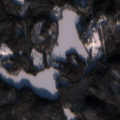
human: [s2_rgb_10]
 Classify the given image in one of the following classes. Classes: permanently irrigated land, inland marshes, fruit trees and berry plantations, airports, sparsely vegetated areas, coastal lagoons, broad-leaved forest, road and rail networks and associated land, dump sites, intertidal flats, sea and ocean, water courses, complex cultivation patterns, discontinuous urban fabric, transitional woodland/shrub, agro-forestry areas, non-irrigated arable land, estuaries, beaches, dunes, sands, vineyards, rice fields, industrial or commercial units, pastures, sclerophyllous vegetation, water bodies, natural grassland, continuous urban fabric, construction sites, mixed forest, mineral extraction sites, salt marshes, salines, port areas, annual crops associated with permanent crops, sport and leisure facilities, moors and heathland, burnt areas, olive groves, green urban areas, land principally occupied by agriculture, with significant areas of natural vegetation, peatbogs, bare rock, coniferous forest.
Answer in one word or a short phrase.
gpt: coniferous forest, mixed forest